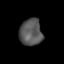
Tissue: lung
Cell type: T cells
Senescence score: 0.2271
Nuclear area (px): 592
Mean DAPI intensity: 87.546